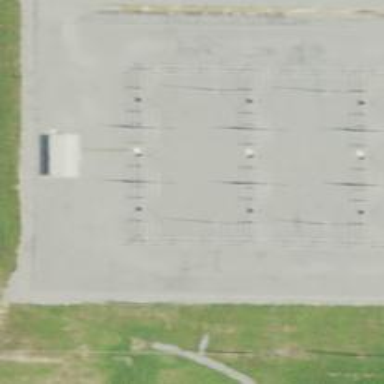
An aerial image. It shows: Switch used for power control.